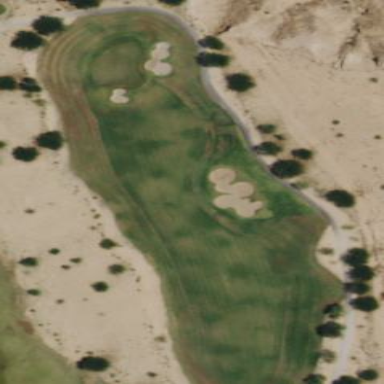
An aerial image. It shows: Grassy golf fairway.